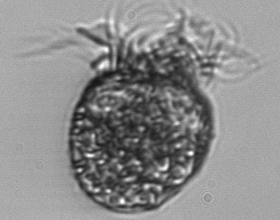
Label: Pelagostrobilidium